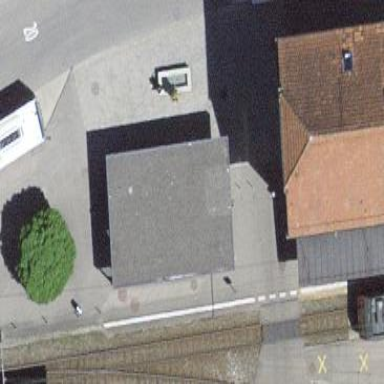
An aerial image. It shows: Shelter for public transportation.